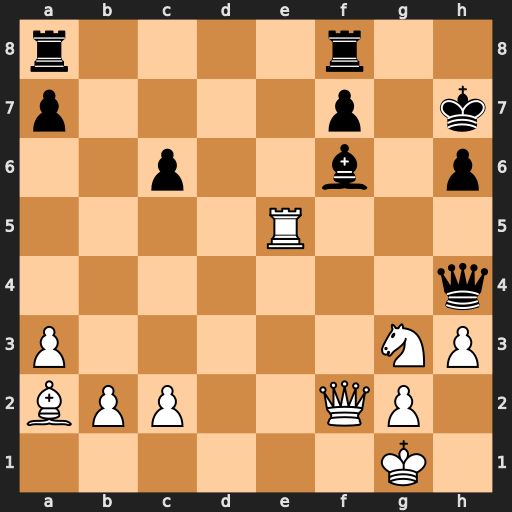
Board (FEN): r4r2/p4p1k/2p2b1p/4R3/7q/P5NP/BPP2QP1/6K1
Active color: w
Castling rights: -
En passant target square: -
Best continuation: Rh5 Bd4 Rxh4 Bxf2+ Kxf2